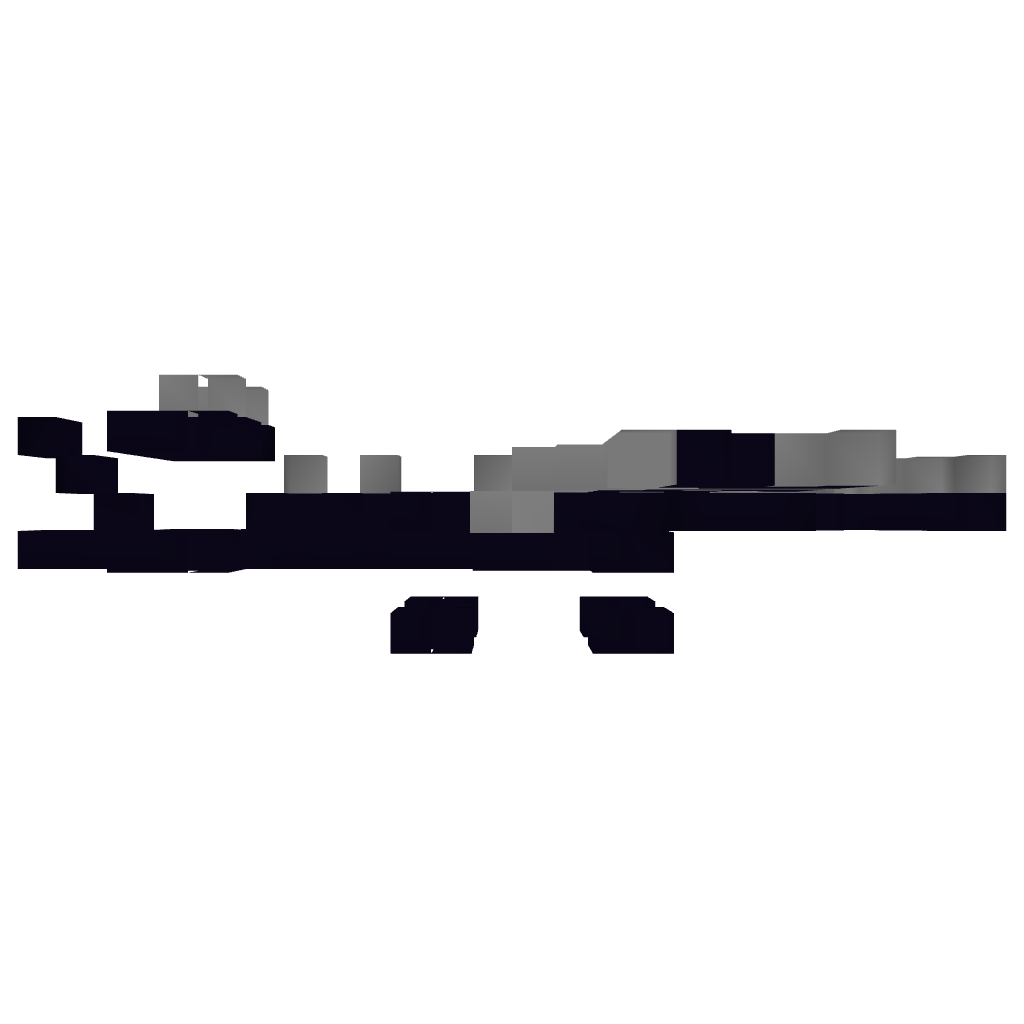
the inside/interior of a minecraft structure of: EnderDragon